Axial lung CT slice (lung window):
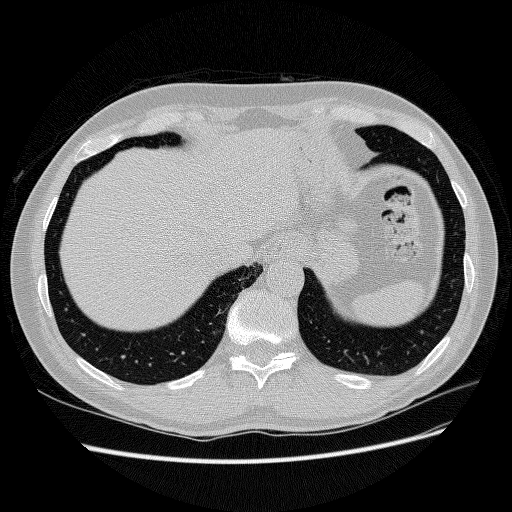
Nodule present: no